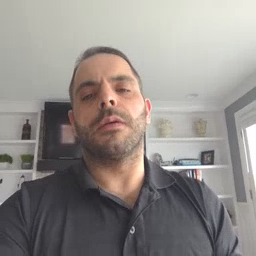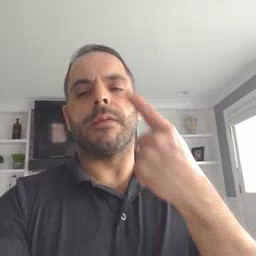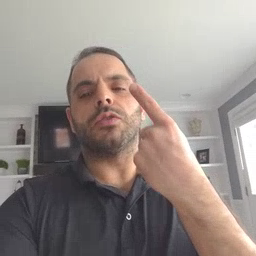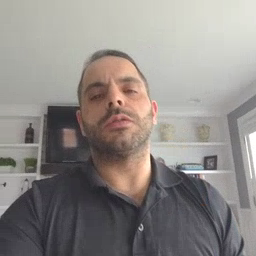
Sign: first